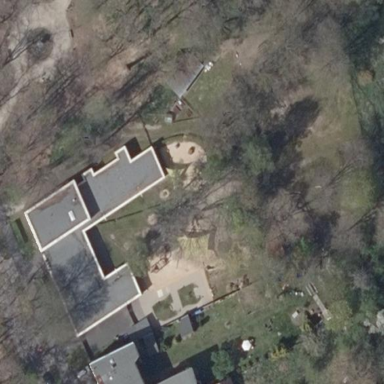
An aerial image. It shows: Kindergarten.